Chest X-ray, PA view. Patient: 54 years old, sex M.
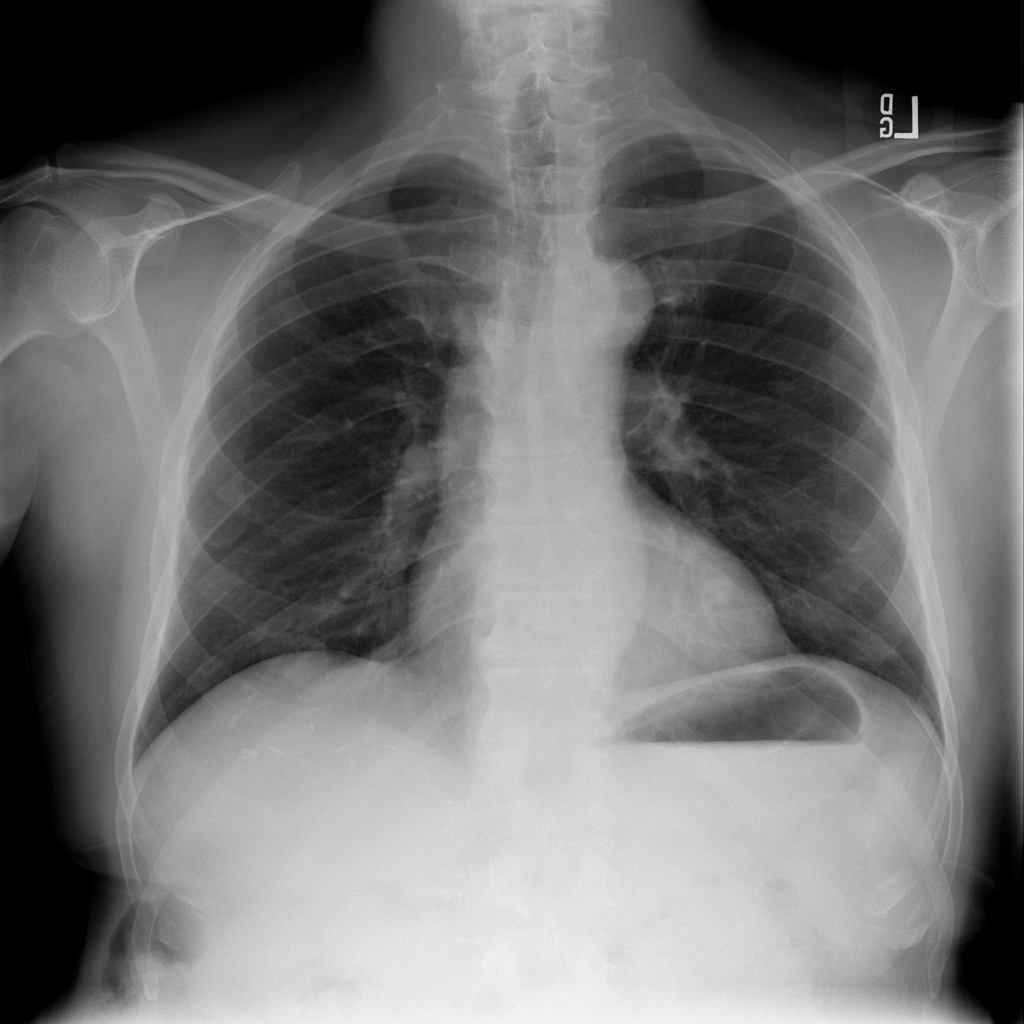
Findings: No Finding